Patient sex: M
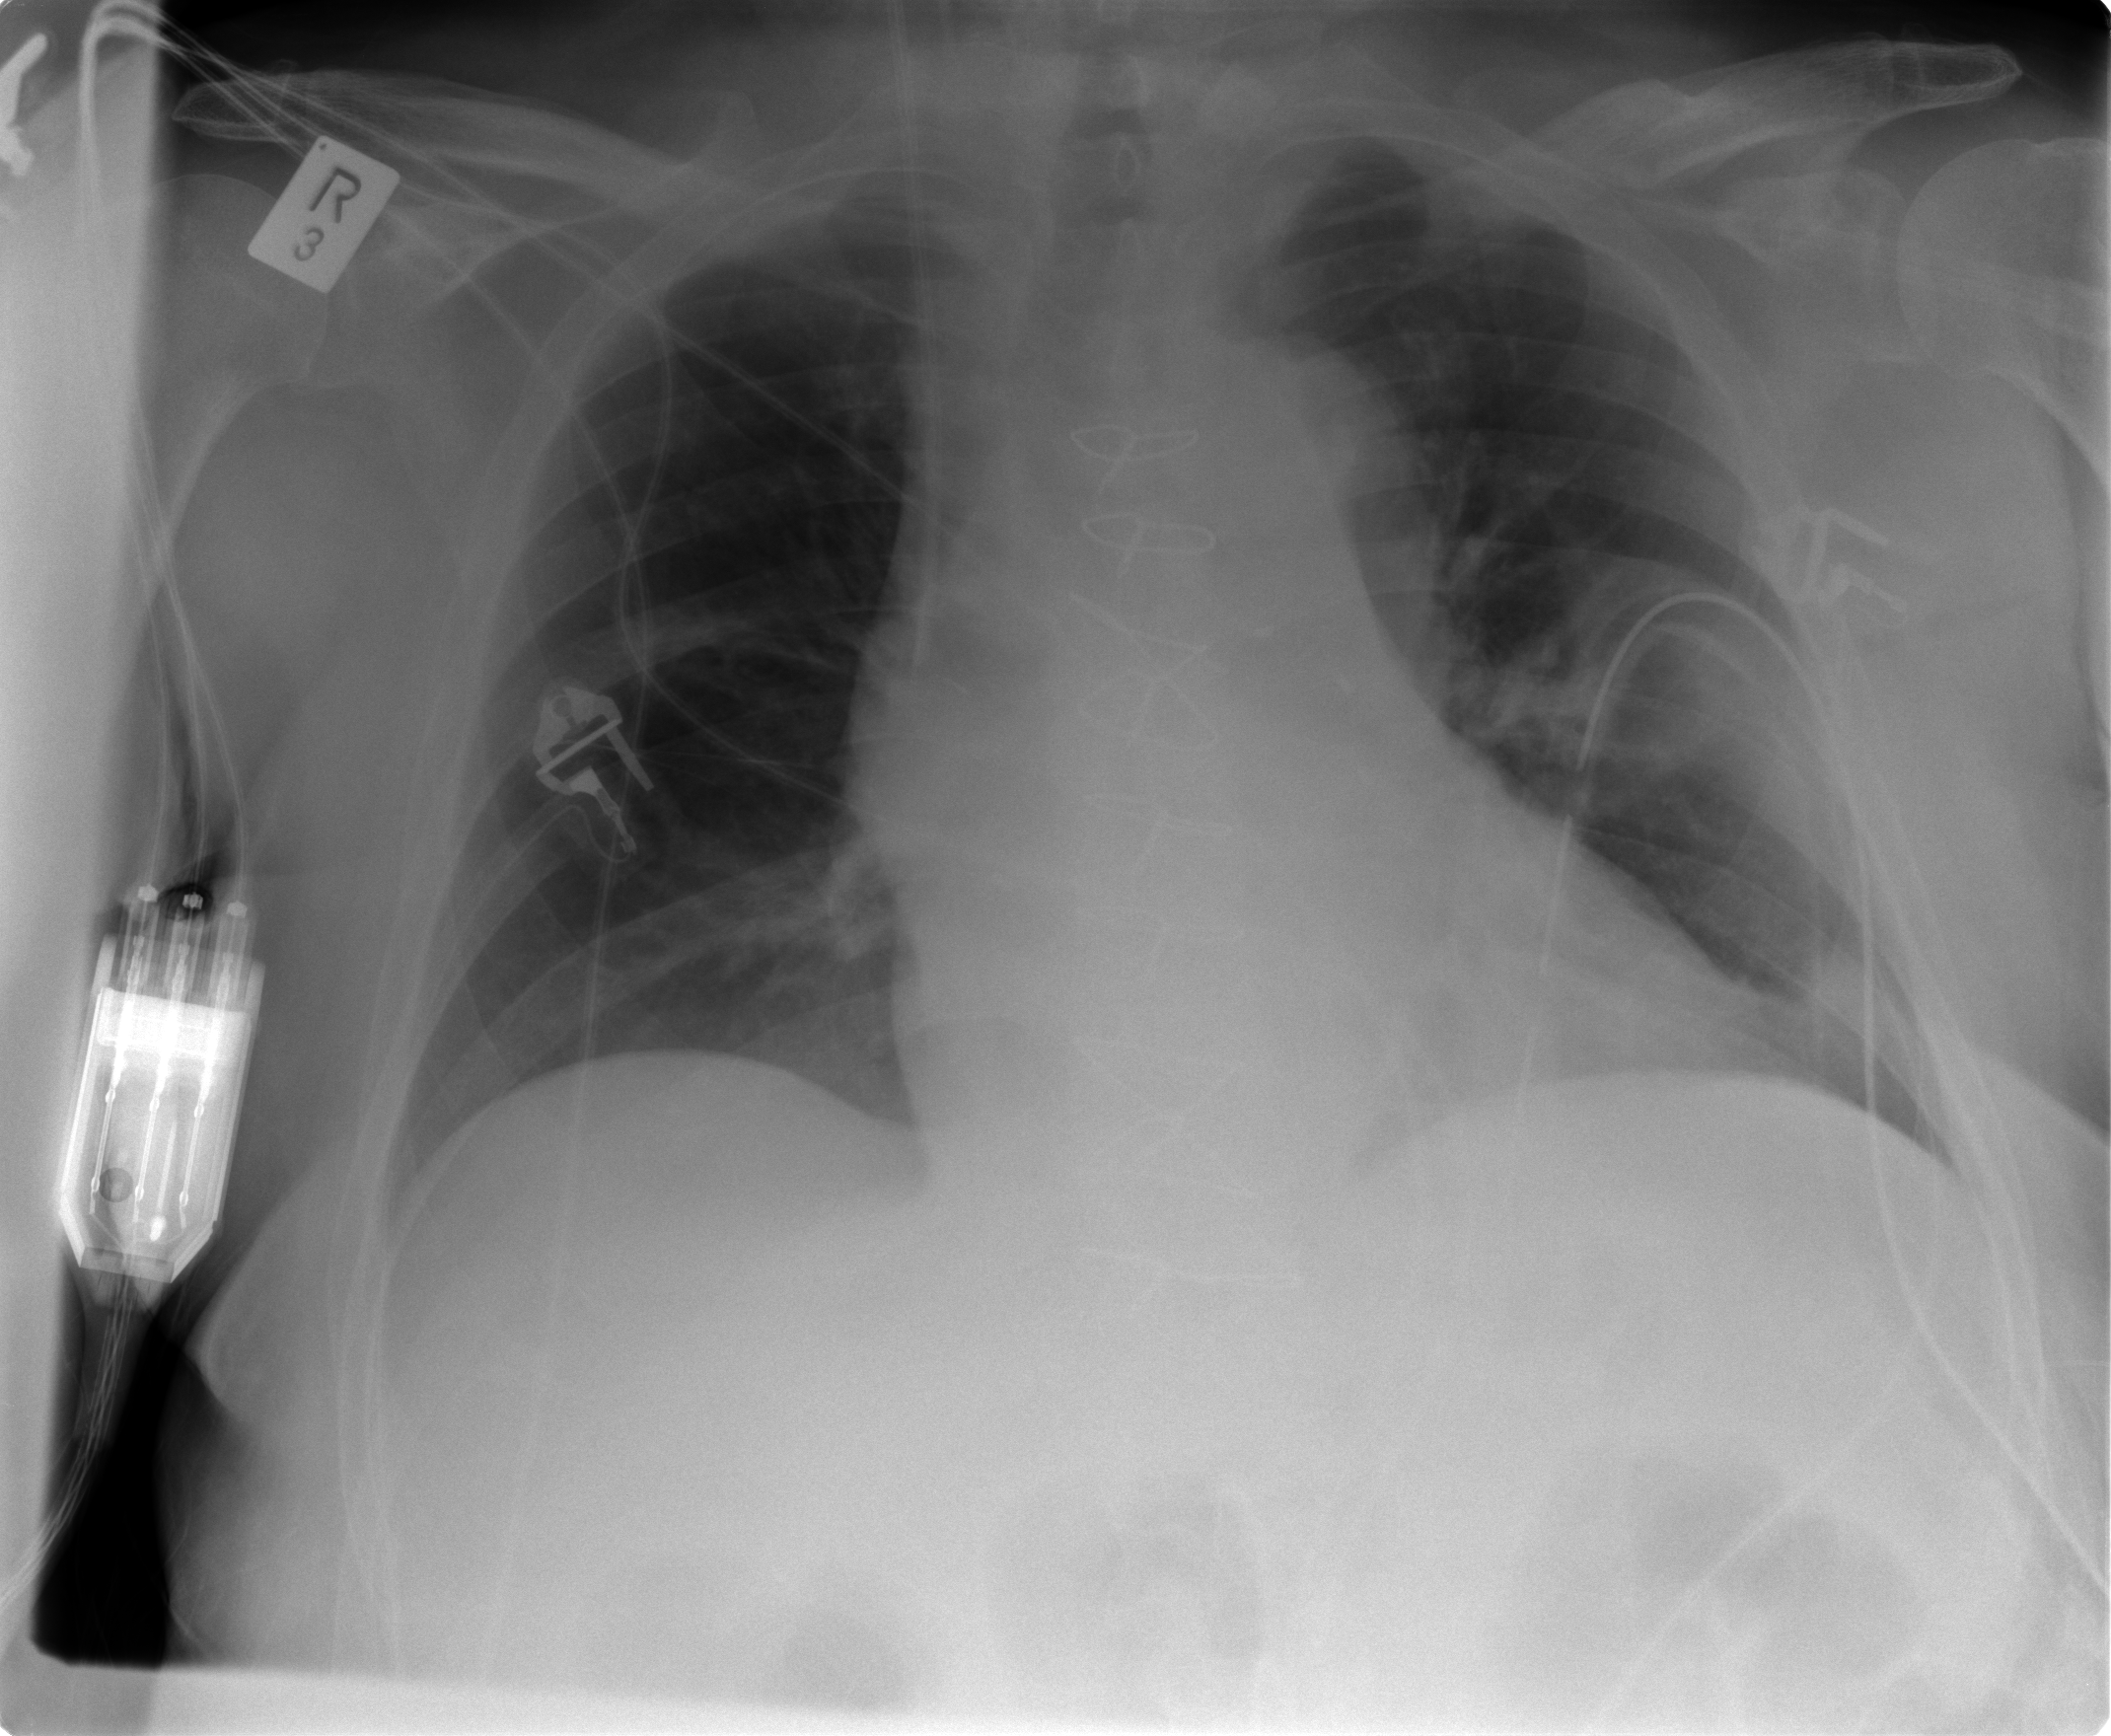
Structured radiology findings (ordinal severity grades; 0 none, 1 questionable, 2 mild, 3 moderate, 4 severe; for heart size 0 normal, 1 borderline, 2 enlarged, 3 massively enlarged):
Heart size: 1
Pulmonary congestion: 0
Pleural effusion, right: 0
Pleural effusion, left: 0
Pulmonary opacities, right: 0
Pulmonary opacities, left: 2
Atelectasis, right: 0
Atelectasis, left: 1